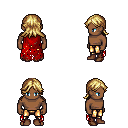
a pixel art fantasy rpg character, male body template, human, dark skin, red tattered cape, gold greaves, blonde loose hair, brown shoes, four views (front, back, left, right), 2x2 character sprite sheet, small pixel art, hard edges, no anti-aliasing